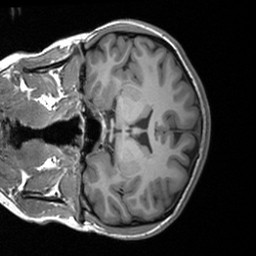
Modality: T1w
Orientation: coronal
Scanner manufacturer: siemens
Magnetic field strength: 3 T
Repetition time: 1.9 s
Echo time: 0.00226 s